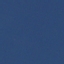
Label: SeaLake